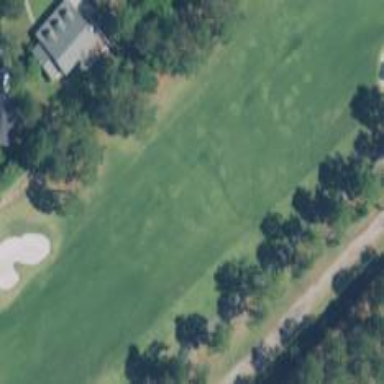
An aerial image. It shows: Golf hole.